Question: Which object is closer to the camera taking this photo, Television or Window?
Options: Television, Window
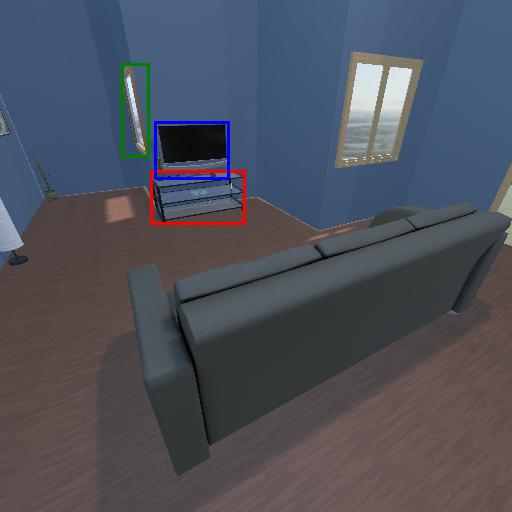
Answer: Television